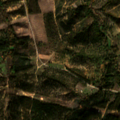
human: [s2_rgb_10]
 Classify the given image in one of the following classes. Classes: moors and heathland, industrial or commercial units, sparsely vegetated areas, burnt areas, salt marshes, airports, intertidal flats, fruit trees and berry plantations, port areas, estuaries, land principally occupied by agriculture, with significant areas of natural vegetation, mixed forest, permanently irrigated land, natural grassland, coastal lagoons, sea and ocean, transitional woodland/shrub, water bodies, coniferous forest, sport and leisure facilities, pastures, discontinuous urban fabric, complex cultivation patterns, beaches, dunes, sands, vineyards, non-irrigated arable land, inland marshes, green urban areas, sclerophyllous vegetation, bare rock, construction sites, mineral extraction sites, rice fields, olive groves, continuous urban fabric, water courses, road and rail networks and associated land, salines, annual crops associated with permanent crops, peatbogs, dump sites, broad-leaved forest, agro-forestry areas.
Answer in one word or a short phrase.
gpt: olive groves, broad-leaved forest, transitional woodland/shrub